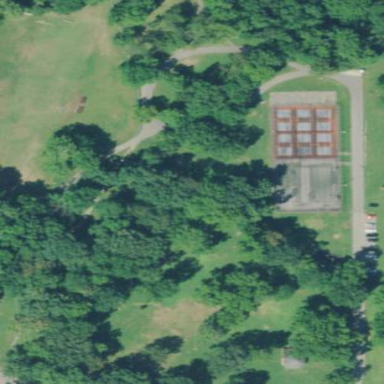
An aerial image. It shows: Recreation ground.